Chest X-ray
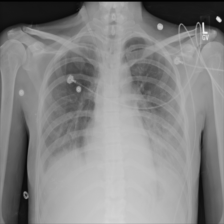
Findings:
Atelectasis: negative
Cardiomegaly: negative
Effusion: positive
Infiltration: negative
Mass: negative
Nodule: negative
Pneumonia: negative
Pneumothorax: negative
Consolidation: negative
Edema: negative
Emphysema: negative
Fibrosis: negative
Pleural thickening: negative
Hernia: negative